Question: I have a large set of 2-dimensional points and want to be able to rapidly query the set for the k-Nearest-Neighbours of any point in the 2-d space. Since it's low-dimensional, a KD-Tree seems like a good way to go about it. My initial data set will only be updated very rarely, so the time to query a point should be more important to me than the build-time. However, each time I run the program I will need to re-load the object, so I also need a structure that can be saved and reloaded swiftly.
The two choices readily available are the KDTree structures in SciPy and in SciKit-learn. Below I profile the two of these for build-speed and query-speed across a large range of list lengths. I also pickle the SciKit-learn structure and show the time to re-load the object from the pickle. These are compared in a graph, and the code used to generate the timings is included below.
As I show in the graph, loading from a pickle is faster than building it from scratch by half an order of magnitude for large N, showing that the KDTree is suitable for my use case (ie. frequent re-loads but infrequent re-builds).

Code to compare build-times:
'''
# Profiling the building time for the two KD-tree structures and re-loading from a pickle
import math, timeit, pickle, sklearn.neighbors
the_lengths = [100, 1000, 10000, 100000, <PHONE>]
theSciPyBuildTime = []
theSklBuildTime = []
theRebuildTime = []
for length in the_lengths:
dim = 5*int(math.sqrt(length))
nTimes = 50
from random import randint
listOfRandom2DPoints = [ [randint(0,dim),randint(0,dim)] for x in range(length)]
setup = """import scipy.spatial
import sklearn.neighbors
length = """ + str(length) + """
dim = """ + str(dim) + """
from random import randint
listOfRandom2DPoints = [ [randint(0,dim),randint(0,dim)] for x in range(length)]"""
theSciPyBuildTime.append( timeit.timeit('scipy.spatial.KDTree(listOfRandom2DPoints, leafsize=20)', setup=setup, number=nTimes)/nTimes )
theSklBuildTime.append( timeit.timeit('sklearn.neighbors.KDTree(listOfRandom2DPoints, leaf_size=20)', setup=setup, number=nTimes)/nTimes )
theTreeSkl = sklearn.neighbors.KDTree(listOfRandom2DPoints, leaf_size=20, metric='euclidean')
f = open('temp.pkl','w')
temp = pickle.dumps(theTreeSkl)
theRebuildTime.append( timeit.timeit('pickle.loads(temp)', 'from __main__ import pickle,temp', number=nTimes)/nTimes )
'''
Code to compare query-times:
'''
# Profiling the query time for the two KD-tree structures
import scipy.spatial, sklearn.neighbors
the_lengths = [100, 1000, 10000, 100000, <PHONE>, <PHONE>]
theSciPyQueryTime = []
theSklQueryTime = []
for length in the_lengths:
dim = 5*int(math.sqrt(length))
nTimes = 50
listOfRandom2DPoints = [ [randint(0,dim),randint(0,dim)] for x in range(length)]
setup = """from __main__ import sciPiTree,sklTree
from random import randint
length = """ + str(length) + """
randPoint = [randint(0,""" + str(dim) + """),randint(0,""" + str(dim) + """)]"""
sciPiTree = scipy.spatial.KDTree(listOfRandom2DPoints, leafsize=20)
sklTree = sklearn.neighbors.KDTree(listOfRandom2DPoints, leaf_size=20)
theSciPyQueryTime.append( timeit.timeit('sciPiTree.query(randPoint,10)', setup=setup, number=nTimes)/nTimes )
theSklQueryTime.append( timeit.timeit('sklTree.query(randPoint,10)', setup=setup, number=nTimes)/nTimes )
'''
Questions:
1. The Result: Although they're getting closer for very large N, SciKit-learn seems to beat SciPy for both build time and query time. Have other people found this?
2. The Maths: Are there any better structures available for this? I'm only working in a 2D space (although the data will be quite dense so brute force is out), is there a better structure for low-dimensional kNN searches?
3. The Speed: It looks like the build-time for the two approaches is getting closer at large N but my computer gave up on me - can anyone verify this for me for larger N?! Thanks!! Does re-build time continue to increase roughly linearly as well?
4. Practicalities: The SciPy KDTree won't pickle. As reported in this post, I'm given the following error "PicklingError: Can't pickle : it's not found as scipy.spatial.kdtree.innernode" - I think this is due to it being a nested structure. According to an answer reported in this post, nested structures can be pickled with dill. However, dill gives me the same error - why is this?
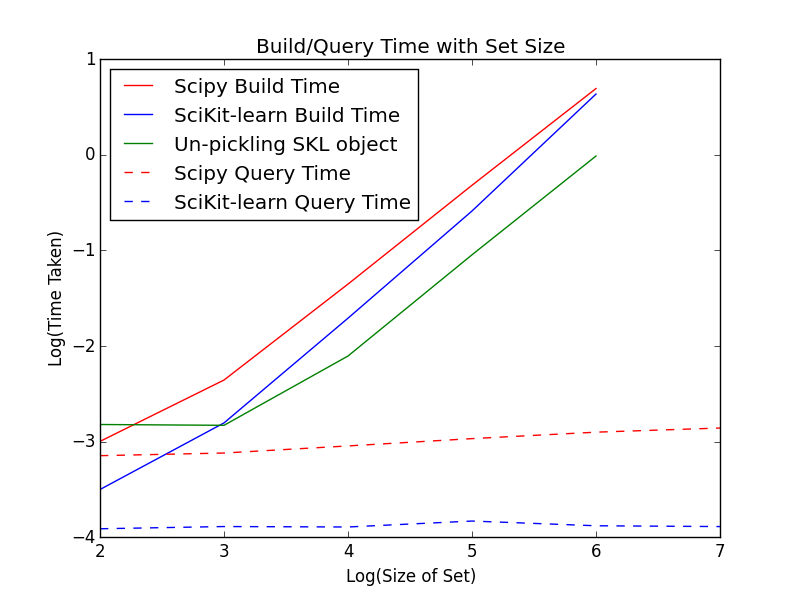
Answer: Before I get to answers, I would like to point out that when you have a program that uses a large set of numbers you should always use 'numpy.array' from <URL>', which means that data will be converted to 'numpy.array'.
Because of this, I cahanged your lines:
'''
from random import randint
listOfRandom2DPoints = [ [randint(0,dim),randint(0,dim)] for x in range(length)]
'''
to:
'''
import numpy as np
ListOfRandom2DPoints = np.random.randint(0, dim, size=(length, 2))
'''
(This change doesn't affect speed comparisons because change is made in setup code.)
Now answers on your questions:
1. Like you said scikit-learn seems to beet SciPy for the build time. The reason why this happens isn't that scikit-learn has a faster algorithm, but sklearn.neighbors.KDTree is implemented in Cython (link to source code), and scipy.spatial.KDTree is written in pure Python code (link to source code). (If you don't know what is Cython, an oversimplified explanation would be that Cython makes possible writing C code in Python and main reason for doing that is that C is much faster than Python) SciPy library also has implementation in Cython scipy.spatial.cKDTree (link to source code), it works the same as scipy.spatial.KDTree and if you compare build times of sklearn.neighbors.KDTree and scipy.spatial.cKDTree: timeit.timeit('scipy.spatial.cKDTree(npListOfRandom2DPoints, leafsize=20)', setup=setup, number=nTimes)
timeit.timeit('sklearn.neighbors.KDTree(npListOfRandom2DPoints, leaf_size=20)', setup=setup, number=nTimes)
Build times are very similar, and when I ran the code, scipy.spatial.cKDTree was a little bit (around 20%) faster. With query times situation is very similar, scipy.spatial.KDTree (pure Python implementation) is about ten times slower than sklearn.neighbors.KDTree (Cython implementation) and scipy.spatial.cKDTree (Cython implementation) is aproximatly as fast as sklearn.neighbors.KDTree. I have tested query times up to N = <PHONE>, and got the same result as you. Query times stay the same regardless of N (meaning query time for scipy.spatial.KDTree is same for N = 1000 and N = <PHONE>, and the same thing for query times forsklearn.neighbors.KDTree and scipy.spatial.cKDTree). That is because query (search) time complexity is O(logN) and even for N = <PHONE>, logN is very small so the difference is too small to measure.
2. Build algorithm of sklearn.neighbors.KDTree (__init__ method of class) has time complexity of O(KNlogN) (about scikit-learn Nearest Neighbor Algorithms) so in your case it would be O(2NlogN) which is practically O(NlogN). Based on very similar build times of sklearn.neighbors.KDTree and scipy.spatial.cKDTree I assume that the build algorithm of scipy.spatial.cKDTree also has time complexity of O(NlogN). I am no expert on nearest neighbor search algorithms, but based on some online search, I would say that for low-dimensional nearest neighbor search algorithms this as fast as it can be. If you go to nearest neighbor search Wikipedia page you will see that there are exact methods and approximation methods. k-d tree is exact method, it is subtype of space partitioning methods. Of all space partitioning methods (only fast exact methods for nearest neighbor search based on Wikipedia page), k-d tree is the best method in the case of low-dimensional Euclidean space for nearest neighbor search in static context (there isn't a lot of insertions and deletions). Also if you look at approximation methods under greedy search in proximity neighborhood graphs you will see "Proximity graph methods are considered the current state-of-the-art for the approximate nearest neighbors search." When you look at the research article that is cited for this method (Efficient and robust approximate nearest neighbor search using Hierarchical Navigable Small World graphs) you can see that this method has time complexity of O(NlogN). This means that for low-dimensional spaces k-d tree (exact method) is as fast as approximation methods. For now, we have compared build (construction) time complexity of structures that are used for nearest neighbor searches. All these algorithms have search (query) time complexity of O(logN). So best that we can get is build complexity of O(NlogN) and query complexity of O(logN) which is what we have in k-d tree method. So based on my research I would say that k-d tree is the best structure for low-dimensional nearest neighbor searches. (I think if there was a better (faster) method to do nearest neighbor search, than scikit-learn and SciPy would have implemented that method. Also from a theoretical standpoint, knowing that fastest sorting algorithms have time complexity of O(NlogN), it would be quite surprising to have nearest neighbor search build algorithm with time complexity less than O(NlogN).)
3. Like I said you are comparing sklearn.neighbors.KDTree with Cython implementation and scipy.spatial.KDTree with pure Python implementation. In theory sklearn.neighbors.KDTree should be faster than scipy.spatial.KDTree, I compared these up to <PHONE> and they seem to get closer at large N. For N = 100, scipy.spatial.KDTree is about 10 times slower than sklearn.neighbors.KDTree and for N = <PHONE>, scipy.spatial.KDTree is about twice as slow as sklearn.neighbors.KDTree. I am not sure why is this happening, but I suspect that for big N, memory becomes a bigger problem than the number of operations. I checked re-build time also up to <PHONE> and it does increase linearly and that is because the duration of function pickle.loads is linearly proportional to the size of the loading object.
4. For me, pickling of sklearn.neighbors.KDTree, scipy.spatial.KDTree, and scipy.spatial.cKDTree works so I can't reproduce your error. I am guessing that the problem is that you have an older version of SciPy so updating SciPy to the newest version should fix this problem. (If you need more help on this problem you should add some more info to your question. What are your Python and SciPy versions, exact code to reproduce this error, and full error message?)